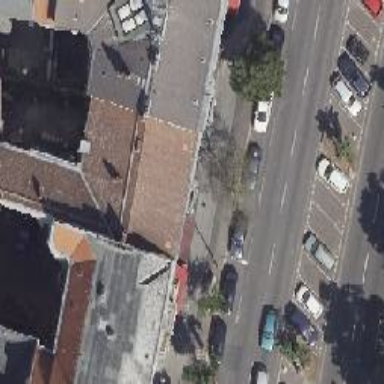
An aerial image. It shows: Pub.